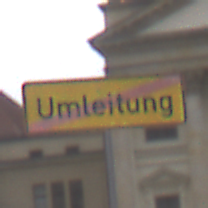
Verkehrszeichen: EndeDerUmleitungsankuendigung
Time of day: Midday
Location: Outdoor (Urban)
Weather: Overcast
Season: NotSpecified
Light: Natural